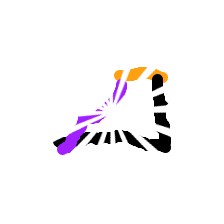
Shape: trapezoid